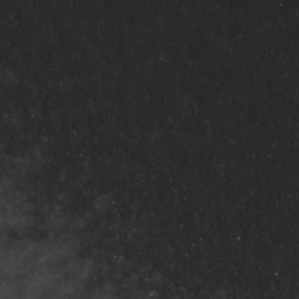
Label: non_frost